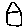
Label: house